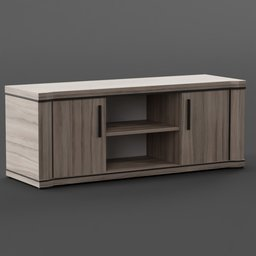
Label: furniture